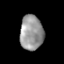
Tissue: prostate
Cell type: Myeloid cells
Senescence score: 0.2918
Nuclear area (px): 786
Mean DAPI intensity: 152.092